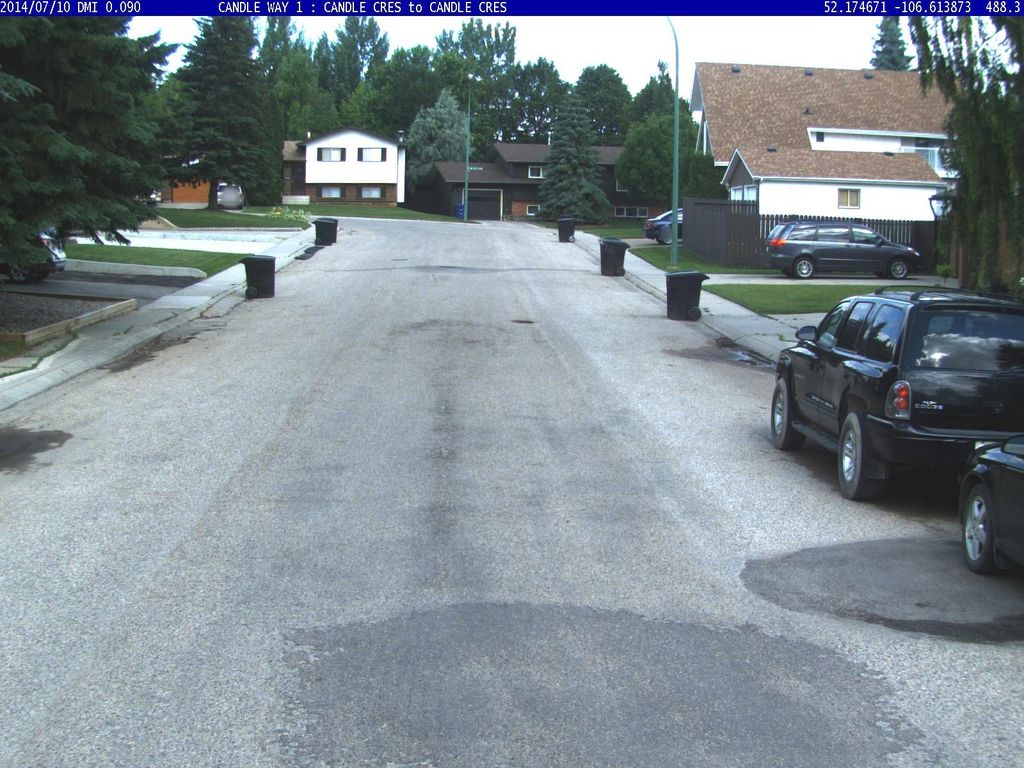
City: saskatoon